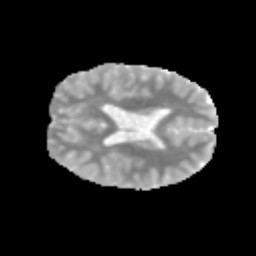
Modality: MD
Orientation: axial
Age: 10
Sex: male
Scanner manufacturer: siemens
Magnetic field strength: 3 T
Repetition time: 3.8 s
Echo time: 0.07 s